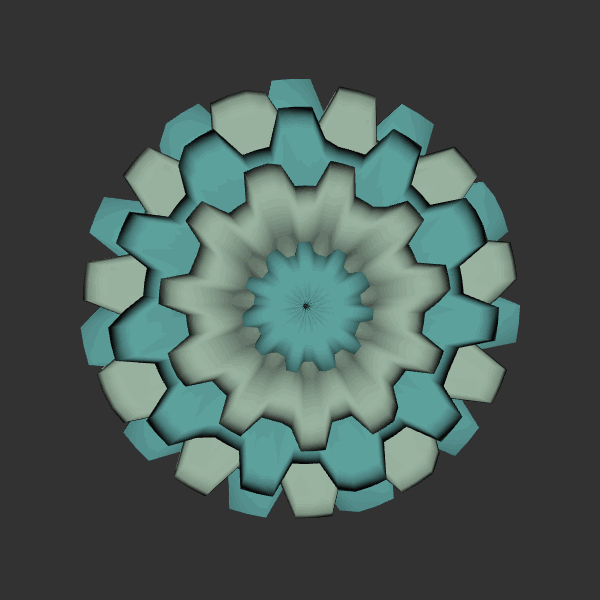
Background: dark